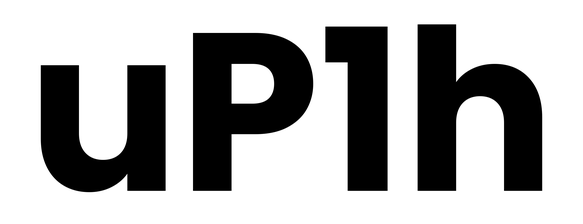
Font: Poppins-Bold